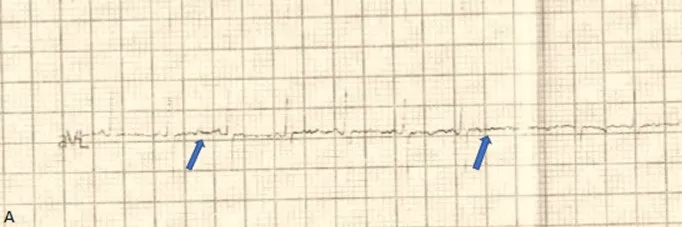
A,B) electrocardiogram for case 1 and case 5 showing baseline fibrillations.
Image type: electrography (ekg)